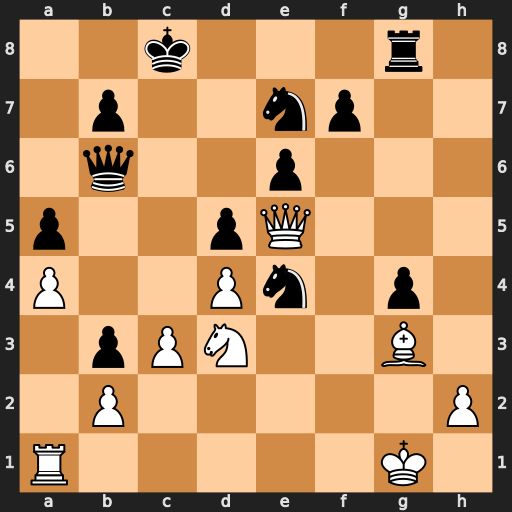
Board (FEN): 2k3r1/1p2np2/1q2p3/p2pQ3/P2Pn1p1/1pPN2B1/1P5P/R5K1
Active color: w
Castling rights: -
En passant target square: -
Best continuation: Qb8+ Kd7 Ne5#